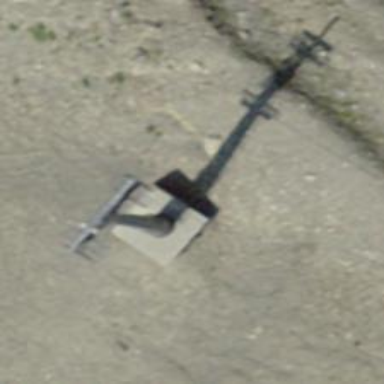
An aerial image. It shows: Pylon used for aerialway.